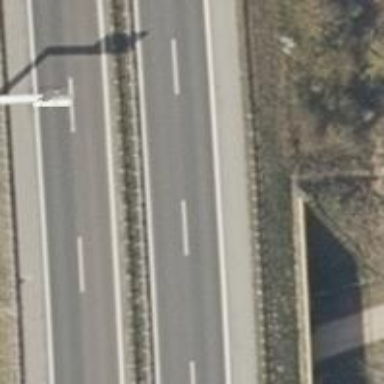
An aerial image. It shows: Asphalt bridge on motorway.